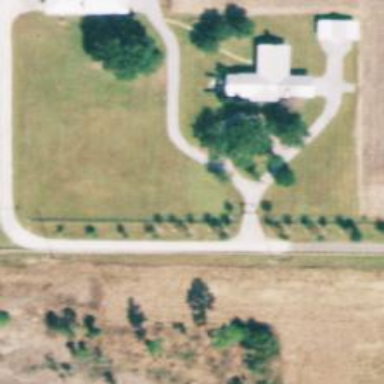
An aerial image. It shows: Driveway leading to service road.